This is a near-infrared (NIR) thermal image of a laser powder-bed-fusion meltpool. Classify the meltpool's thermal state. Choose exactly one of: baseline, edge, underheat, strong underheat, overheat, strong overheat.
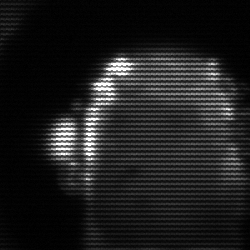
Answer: baseline